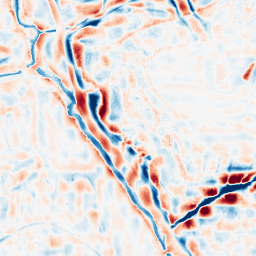
Category: wavelet
Decomposition family: wavelet_dwt
Decomposition parameters: wavelet: sym4
level: 4
Upsampling method: bicubic_16x
Upsampling parameters: scale: 16
Upsampling scale: 16